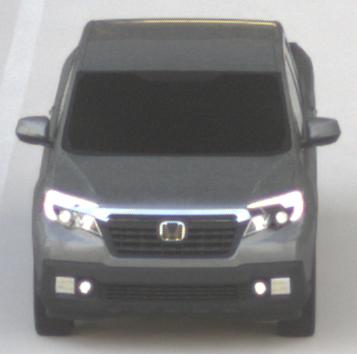
Make: Honda
Model: Ridgeline
Detailed model: Gen. 2
Model produced from: 2016
Model produced until: 2020
Doors: 4
Color: gray
Road condition: dry road
Daytime: sunrise or sunset
Contrast: medium contrast